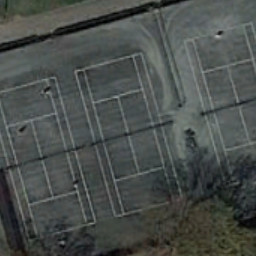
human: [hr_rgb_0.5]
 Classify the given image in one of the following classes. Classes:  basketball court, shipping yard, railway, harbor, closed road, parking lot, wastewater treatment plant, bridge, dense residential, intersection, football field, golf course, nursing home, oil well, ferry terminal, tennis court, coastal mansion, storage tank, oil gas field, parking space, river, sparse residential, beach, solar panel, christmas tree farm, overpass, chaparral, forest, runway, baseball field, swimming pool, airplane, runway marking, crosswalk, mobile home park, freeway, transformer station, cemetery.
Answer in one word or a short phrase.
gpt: tennis court